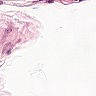
Metastatic tissue present: no